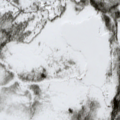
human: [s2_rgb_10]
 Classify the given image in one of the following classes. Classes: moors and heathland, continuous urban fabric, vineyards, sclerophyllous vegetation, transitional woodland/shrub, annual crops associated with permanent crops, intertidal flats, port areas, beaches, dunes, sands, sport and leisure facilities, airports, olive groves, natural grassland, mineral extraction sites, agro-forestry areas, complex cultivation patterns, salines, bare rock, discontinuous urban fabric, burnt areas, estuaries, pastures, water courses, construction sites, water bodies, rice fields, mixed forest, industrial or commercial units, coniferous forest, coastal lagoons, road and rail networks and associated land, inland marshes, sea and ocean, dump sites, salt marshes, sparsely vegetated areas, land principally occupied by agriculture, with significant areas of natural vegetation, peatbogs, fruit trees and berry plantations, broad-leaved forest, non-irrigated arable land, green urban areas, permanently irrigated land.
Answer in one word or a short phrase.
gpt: coniferous forest, mixed forest, transitional woodland/shrub, peatbogs, water bodies